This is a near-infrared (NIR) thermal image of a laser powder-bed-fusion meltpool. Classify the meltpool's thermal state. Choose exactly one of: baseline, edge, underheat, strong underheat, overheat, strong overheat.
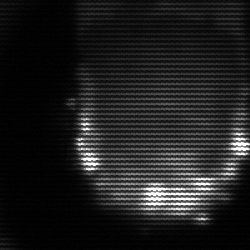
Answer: baseline